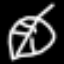
Label: leaf